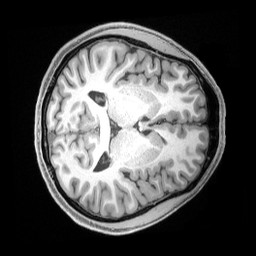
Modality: T1w
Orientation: axial
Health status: healthy
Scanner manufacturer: siemens
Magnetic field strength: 3 T
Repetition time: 2.4 s
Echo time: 0.00222 s